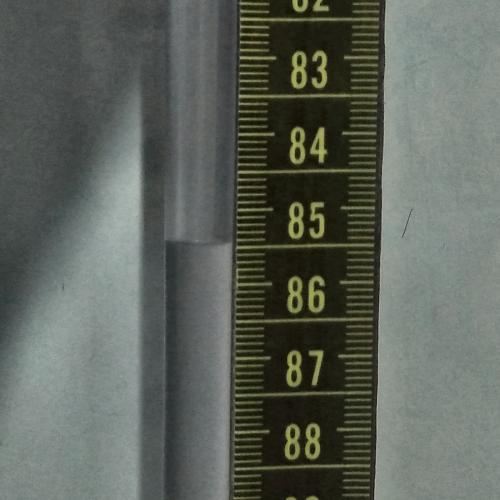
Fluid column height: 85.5 cm